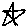
Label: star